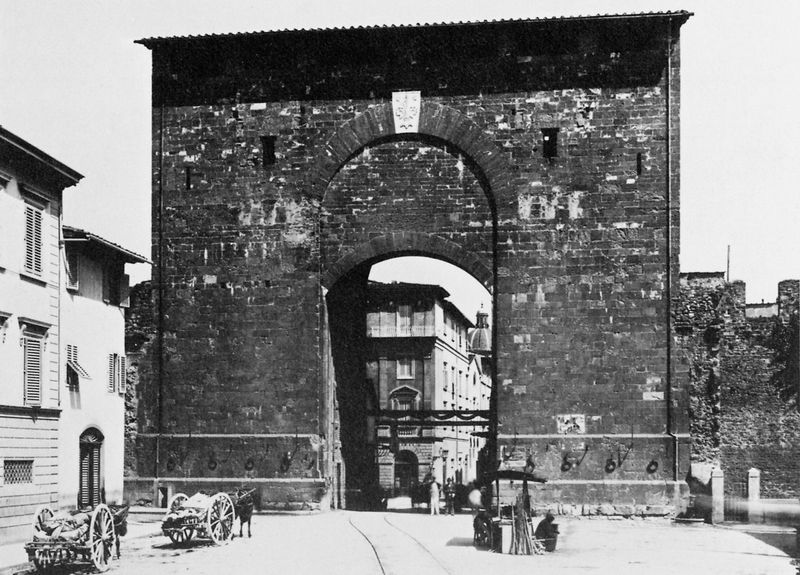
Titel: Das San Frediano Tor
Künstler: Gebrüder Alinari
Schlagwörter: laub, schatten, bäume, stadt, fenster, grau, licht, schwarz, strasse, weiss, blick, dach, gebäude, alt, architektur, mensch, häuser, sonne, fensterläden, pferde, räder, ansicht, bogen, italien, passanten, transport, dächer, mauer, backstein, platz, rundbogen, wagen, tor, foto, fotografie, antike, torbogen, dache, mauerwerk, stand, photo, gemäuer, schlussstein, wappen, sturz, stadtmauer, einfahrt, markise, pferdewagen, häuder, staddtor